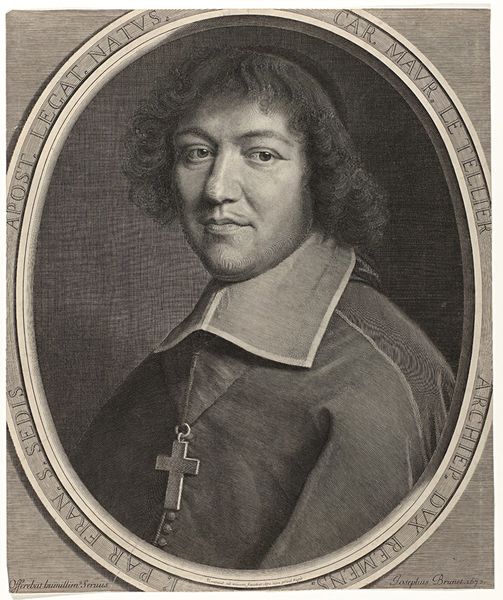
Titel: Portret Charles-Maurice Le Tellier
Künstler: Robert Nanteuil
Standort: Amsterdam
Institution: Rijksmuseum
Schlagwörter: mann, haar, mund, nase, stirn, zeichnung, gesicht, kragen, rahmen, bildnis, herr, portrait, porträt, haare, augenbrauen, lippen, locken, oval, schrift, bischof, knöpfe, abbild, medaillon, kreuz, druck, stich, gläubig, #nase, tellier